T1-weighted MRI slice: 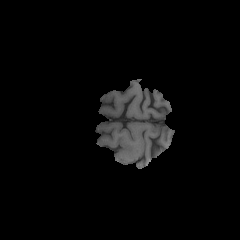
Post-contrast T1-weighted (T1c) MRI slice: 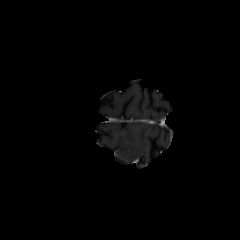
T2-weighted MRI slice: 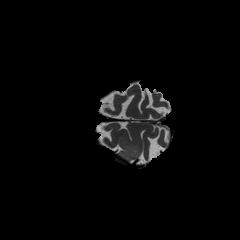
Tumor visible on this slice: yes